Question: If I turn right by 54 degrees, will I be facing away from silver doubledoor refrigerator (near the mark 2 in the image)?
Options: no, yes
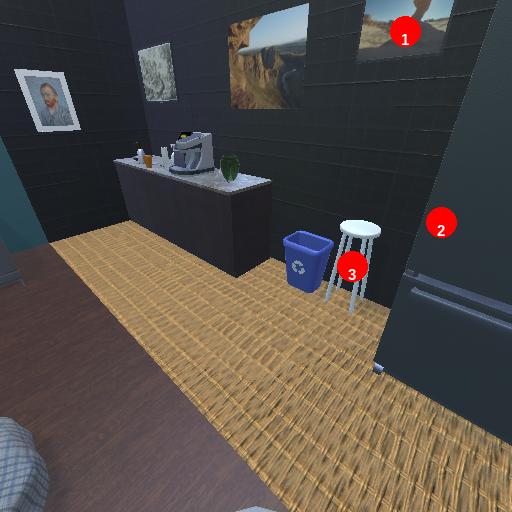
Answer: no